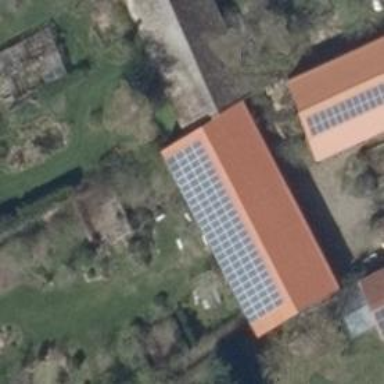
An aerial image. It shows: Solar photovoltaic panel generator producing electricity in small installation.